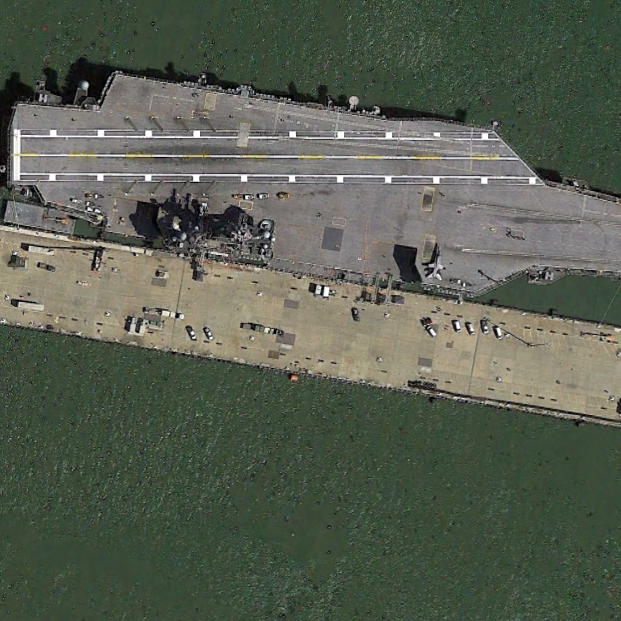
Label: Nimitz-class_aircraft_carrier